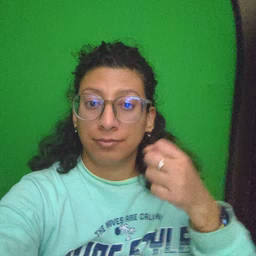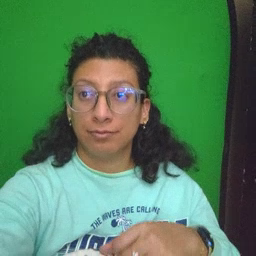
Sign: yourself